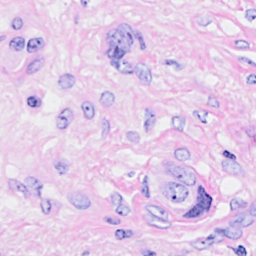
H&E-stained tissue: Breast